Field crop: maize
Growth stage: 2
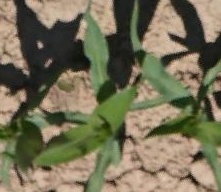
Species: maize